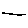
Label: line